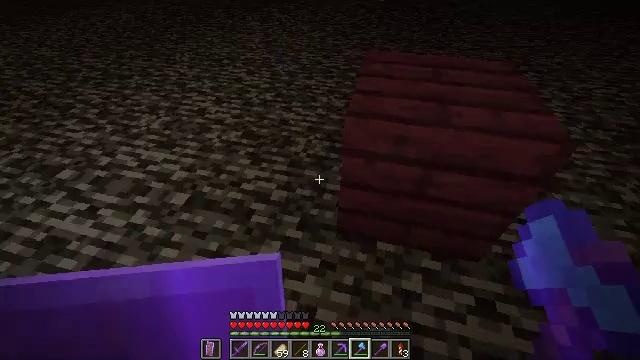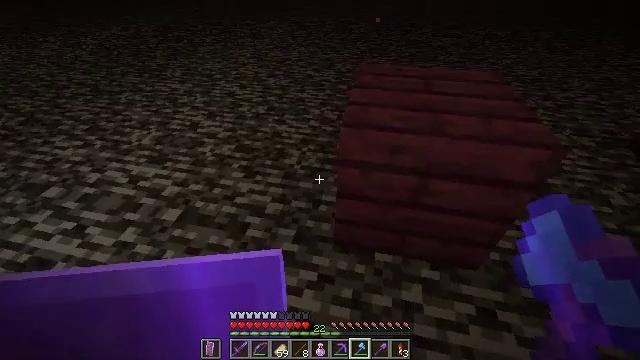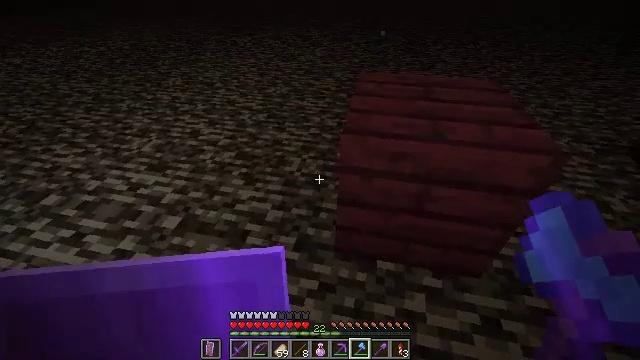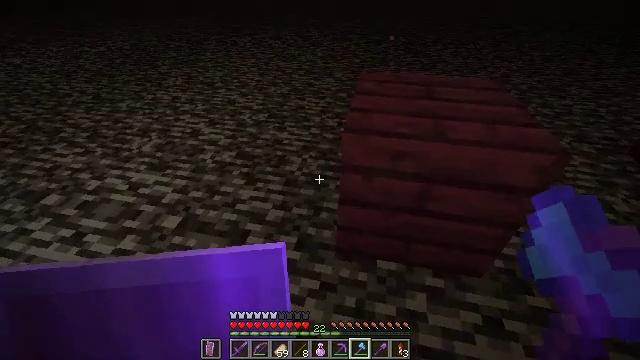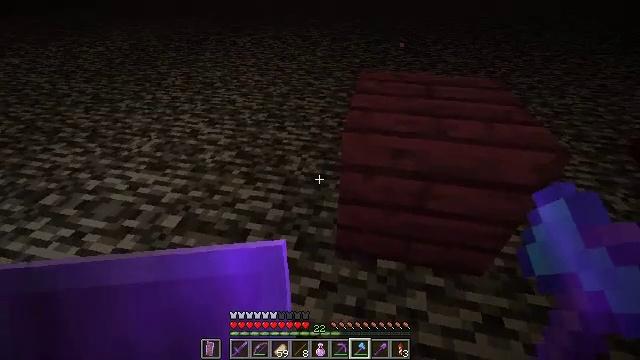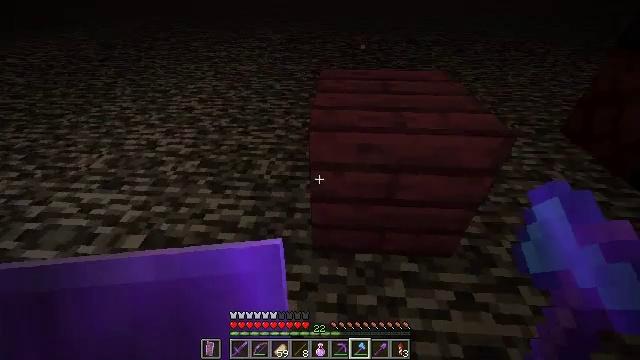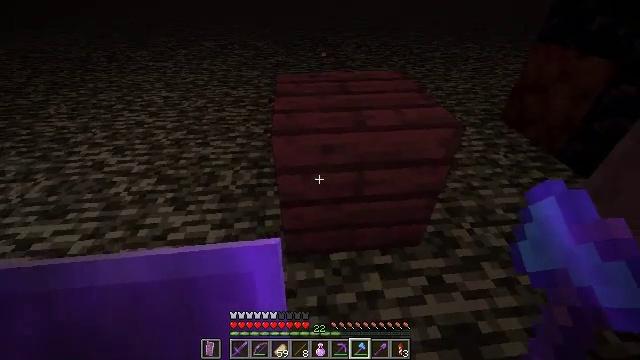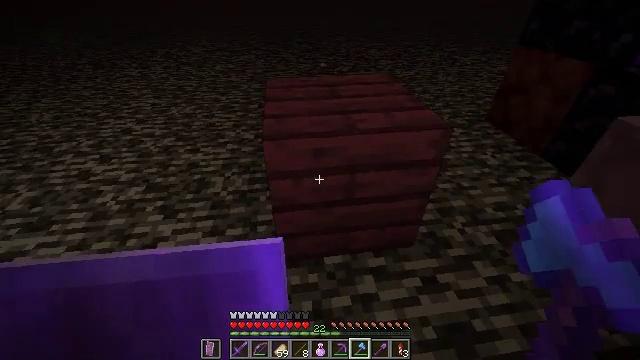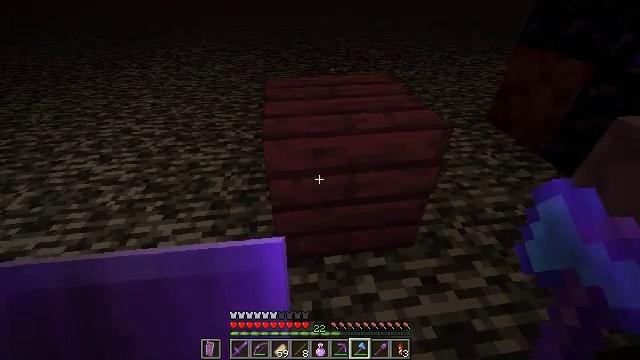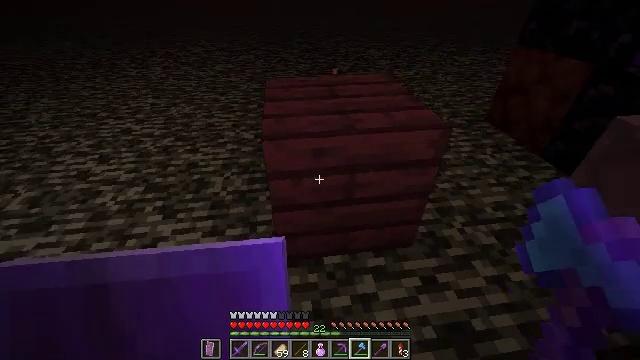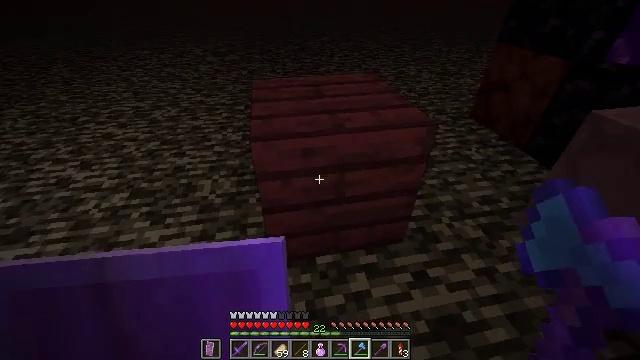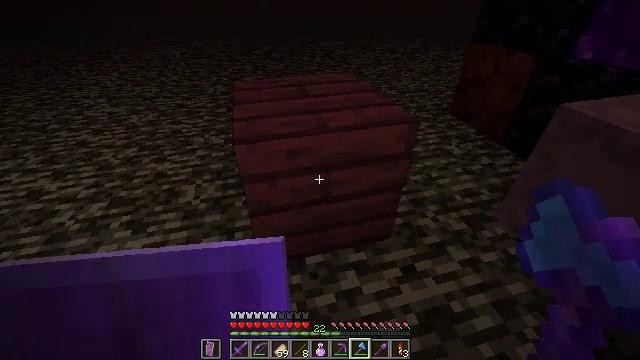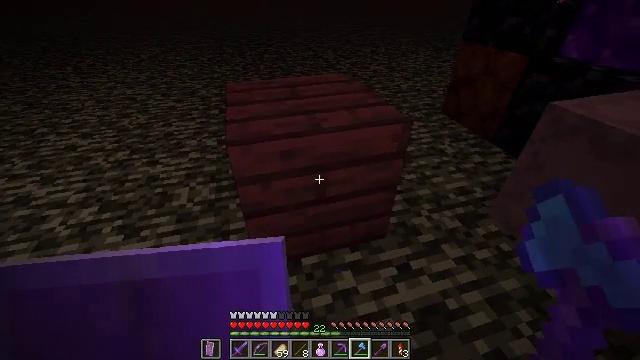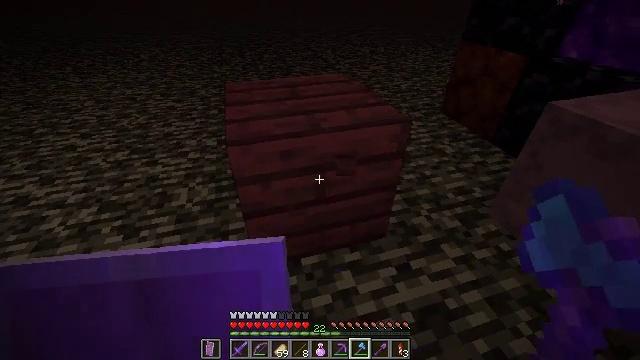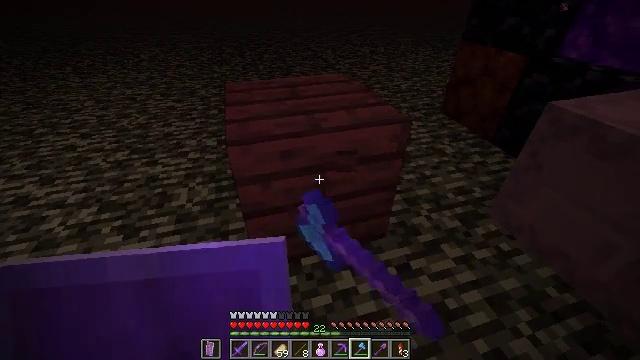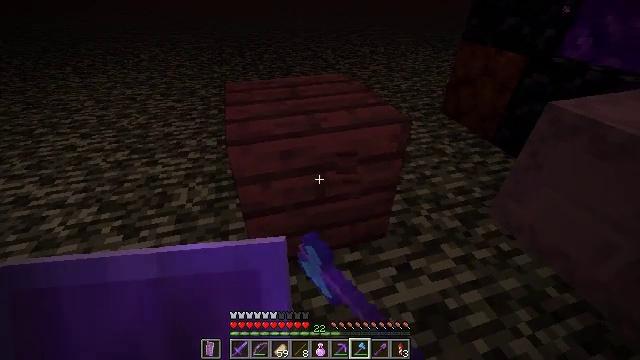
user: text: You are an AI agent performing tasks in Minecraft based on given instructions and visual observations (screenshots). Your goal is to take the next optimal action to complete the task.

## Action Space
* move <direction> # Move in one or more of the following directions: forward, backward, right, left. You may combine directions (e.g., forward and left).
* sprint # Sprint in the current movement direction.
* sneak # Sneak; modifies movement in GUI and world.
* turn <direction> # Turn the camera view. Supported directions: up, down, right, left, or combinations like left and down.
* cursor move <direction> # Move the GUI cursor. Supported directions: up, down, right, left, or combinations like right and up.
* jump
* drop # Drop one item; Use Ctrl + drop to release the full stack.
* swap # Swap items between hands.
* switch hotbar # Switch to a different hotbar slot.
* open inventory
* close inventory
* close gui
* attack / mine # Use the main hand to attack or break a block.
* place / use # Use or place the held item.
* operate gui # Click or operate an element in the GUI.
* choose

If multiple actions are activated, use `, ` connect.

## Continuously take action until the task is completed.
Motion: motion action
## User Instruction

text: Gather crimson planks for building.
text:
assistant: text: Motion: turn right and up
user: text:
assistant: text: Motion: turn up
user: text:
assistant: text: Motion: no_op
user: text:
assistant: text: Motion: no_op
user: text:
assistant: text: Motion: turn right
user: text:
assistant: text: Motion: turn right
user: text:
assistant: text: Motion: turn right
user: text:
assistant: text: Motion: no_op
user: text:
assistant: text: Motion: no_op
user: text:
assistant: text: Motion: turn right
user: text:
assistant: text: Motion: turn right
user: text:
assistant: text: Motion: turn right
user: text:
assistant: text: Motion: attack / mine
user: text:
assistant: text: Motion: attack / mine
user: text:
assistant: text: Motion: attack / mine
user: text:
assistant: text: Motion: attack / mine
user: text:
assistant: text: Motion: attack / mine
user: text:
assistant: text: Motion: attack / mine
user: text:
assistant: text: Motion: attack / mine
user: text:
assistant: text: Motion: attack / mine
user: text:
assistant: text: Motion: no_op
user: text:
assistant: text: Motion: no_op
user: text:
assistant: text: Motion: no_op
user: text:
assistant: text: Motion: no_op